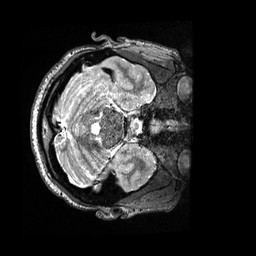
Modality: T2w
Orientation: axial
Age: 22
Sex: male
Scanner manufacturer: siemens
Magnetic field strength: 3 T
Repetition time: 3.2 s
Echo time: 0.564 s